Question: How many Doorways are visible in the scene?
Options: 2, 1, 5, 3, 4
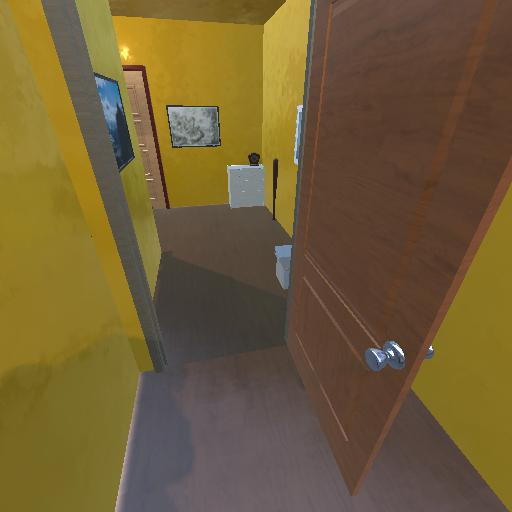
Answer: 2